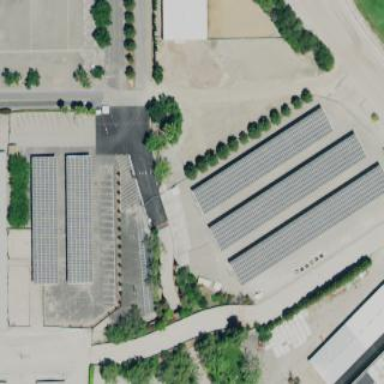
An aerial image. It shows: Solar power generator using photovoltaic panels.